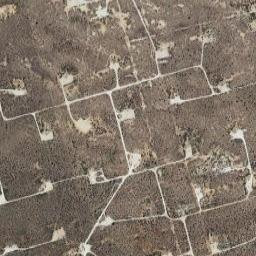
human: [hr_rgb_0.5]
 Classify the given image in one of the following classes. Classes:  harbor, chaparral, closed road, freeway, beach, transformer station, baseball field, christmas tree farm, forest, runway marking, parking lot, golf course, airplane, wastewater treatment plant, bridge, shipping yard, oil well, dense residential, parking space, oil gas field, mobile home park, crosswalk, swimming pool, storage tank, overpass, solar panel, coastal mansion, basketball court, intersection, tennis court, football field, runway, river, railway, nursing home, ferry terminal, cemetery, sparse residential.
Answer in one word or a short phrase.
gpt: oil gas field